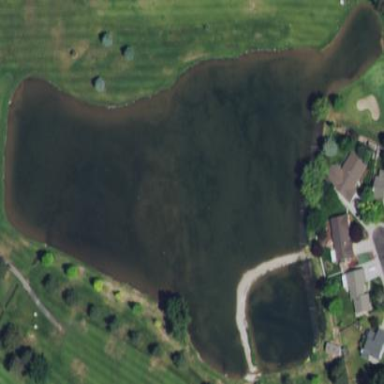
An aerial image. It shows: Scenic view of water hazard on golf course. The natural water feature adds beauty to the landscape.